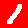
Digit: 1